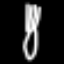
Label: fork